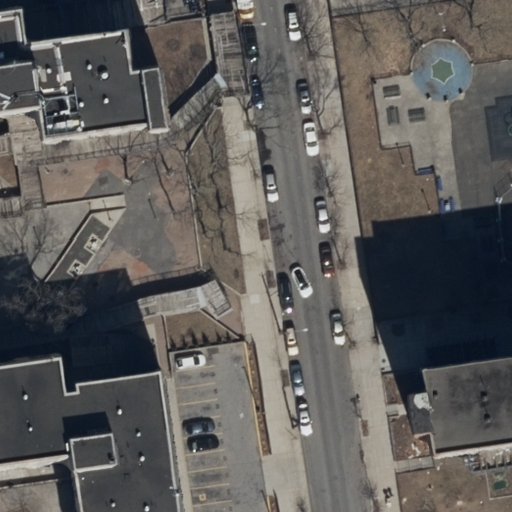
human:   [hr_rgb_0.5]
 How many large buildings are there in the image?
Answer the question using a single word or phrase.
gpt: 1

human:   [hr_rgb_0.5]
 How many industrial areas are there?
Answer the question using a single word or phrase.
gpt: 0

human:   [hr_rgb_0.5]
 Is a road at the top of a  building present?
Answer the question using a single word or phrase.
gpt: yes

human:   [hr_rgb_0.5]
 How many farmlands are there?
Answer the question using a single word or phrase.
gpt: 0

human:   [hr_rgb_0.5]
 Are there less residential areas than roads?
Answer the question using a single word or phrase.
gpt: yes

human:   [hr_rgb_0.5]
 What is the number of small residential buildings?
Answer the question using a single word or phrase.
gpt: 0

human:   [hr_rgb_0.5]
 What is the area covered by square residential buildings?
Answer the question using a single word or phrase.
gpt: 0m2

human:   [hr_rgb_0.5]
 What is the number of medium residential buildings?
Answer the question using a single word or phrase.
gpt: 1

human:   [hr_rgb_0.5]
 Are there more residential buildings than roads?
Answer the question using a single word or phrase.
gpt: yes

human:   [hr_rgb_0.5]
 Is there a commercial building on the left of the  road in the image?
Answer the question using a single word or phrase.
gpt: no

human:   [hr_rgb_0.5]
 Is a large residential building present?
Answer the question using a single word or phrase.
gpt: yes

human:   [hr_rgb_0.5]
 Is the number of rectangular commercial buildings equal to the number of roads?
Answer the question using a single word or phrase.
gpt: no

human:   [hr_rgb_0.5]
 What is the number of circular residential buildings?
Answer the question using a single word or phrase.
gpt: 0

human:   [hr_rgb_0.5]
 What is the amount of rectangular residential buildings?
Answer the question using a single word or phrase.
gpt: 1

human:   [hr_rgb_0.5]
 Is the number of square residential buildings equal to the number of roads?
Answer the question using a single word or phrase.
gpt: no

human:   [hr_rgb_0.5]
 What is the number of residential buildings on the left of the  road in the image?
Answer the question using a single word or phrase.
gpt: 1

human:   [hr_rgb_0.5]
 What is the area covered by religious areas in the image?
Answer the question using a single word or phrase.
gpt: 0m2

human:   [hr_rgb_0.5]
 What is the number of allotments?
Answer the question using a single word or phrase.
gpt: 0

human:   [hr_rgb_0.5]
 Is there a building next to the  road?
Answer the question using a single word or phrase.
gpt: yes

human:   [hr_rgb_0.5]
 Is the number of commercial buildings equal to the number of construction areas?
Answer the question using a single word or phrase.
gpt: yes

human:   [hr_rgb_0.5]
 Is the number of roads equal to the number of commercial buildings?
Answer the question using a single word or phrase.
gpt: no

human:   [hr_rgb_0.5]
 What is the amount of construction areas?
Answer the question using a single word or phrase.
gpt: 0

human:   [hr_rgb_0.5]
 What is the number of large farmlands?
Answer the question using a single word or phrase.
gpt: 0

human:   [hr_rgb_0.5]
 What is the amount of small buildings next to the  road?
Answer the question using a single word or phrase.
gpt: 0

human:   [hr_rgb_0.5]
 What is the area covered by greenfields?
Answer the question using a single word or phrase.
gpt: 0m2

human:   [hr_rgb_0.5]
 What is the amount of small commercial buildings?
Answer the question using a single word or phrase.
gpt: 0

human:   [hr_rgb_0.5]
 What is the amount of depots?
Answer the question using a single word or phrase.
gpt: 0

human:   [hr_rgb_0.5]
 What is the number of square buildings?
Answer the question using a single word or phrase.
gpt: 0

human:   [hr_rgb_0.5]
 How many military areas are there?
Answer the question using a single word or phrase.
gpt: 0

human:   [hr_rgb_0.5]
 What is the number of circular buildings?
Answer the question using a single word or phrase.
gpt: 0

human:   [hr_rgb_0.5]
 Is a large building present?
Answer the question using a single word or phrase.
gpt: yes

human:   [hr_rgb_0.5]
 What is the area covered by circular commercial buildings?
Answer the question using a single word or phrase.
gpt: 0m2

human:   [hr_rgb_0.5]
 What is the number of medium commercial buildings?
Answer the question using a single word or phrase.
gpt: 0

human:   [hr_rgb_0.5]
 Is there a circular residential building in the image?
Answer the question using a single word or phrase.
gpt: no

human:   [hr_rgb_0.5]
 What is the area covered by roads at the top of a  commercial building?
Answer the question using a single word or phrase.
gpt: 0m2

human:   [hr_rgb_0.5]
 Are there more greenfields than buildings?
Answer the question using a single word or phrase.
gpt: no